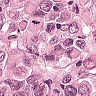
Metastatic tissue present: yes